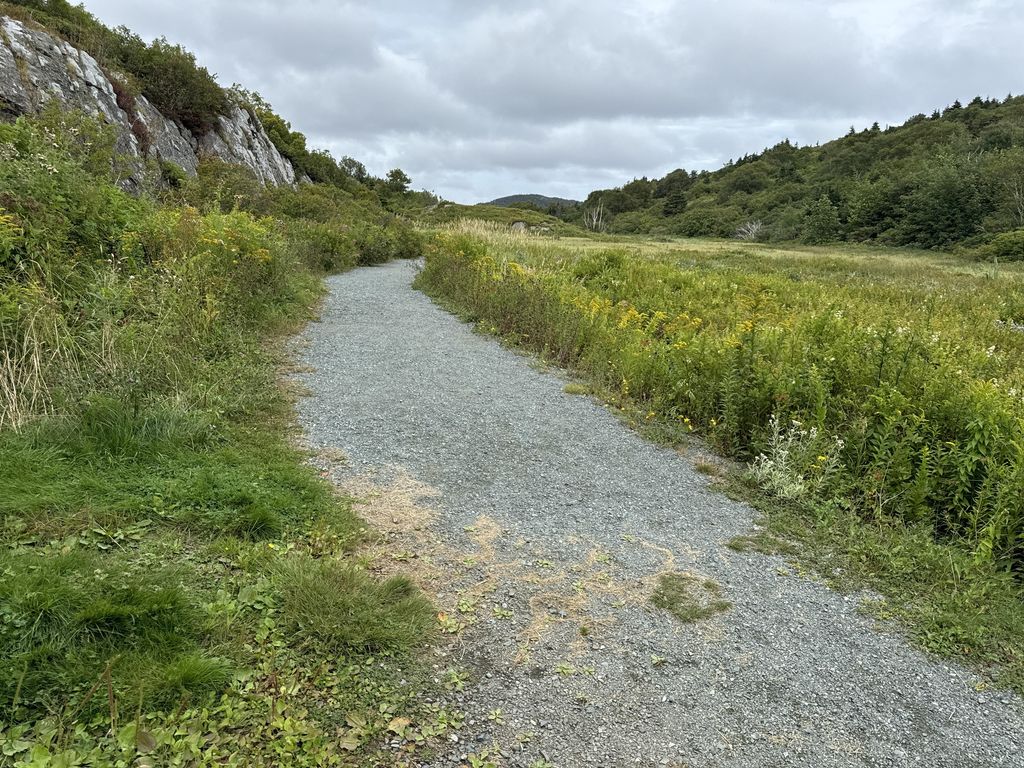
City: st_johns